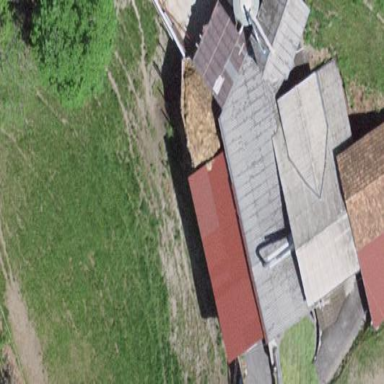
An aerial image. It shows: Stable building.